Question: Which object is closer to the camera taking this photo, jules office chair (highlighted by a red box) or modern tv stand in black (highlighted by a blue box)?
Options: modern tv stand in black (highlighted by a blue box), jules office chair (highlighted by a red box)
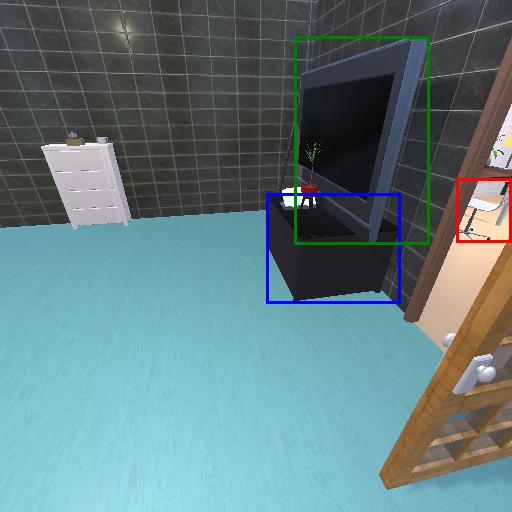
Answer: modern tv stand in black (highlighted by a blue box)